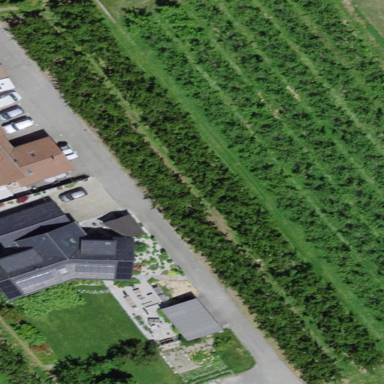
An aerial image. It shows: Orchard.